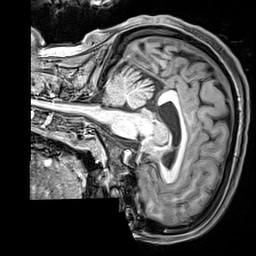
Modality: T1w
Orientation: sagittal
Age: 19
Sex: female
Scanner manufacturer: siemens
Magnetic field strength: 3 T
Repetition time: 2.4 s
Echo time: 0.00217 s